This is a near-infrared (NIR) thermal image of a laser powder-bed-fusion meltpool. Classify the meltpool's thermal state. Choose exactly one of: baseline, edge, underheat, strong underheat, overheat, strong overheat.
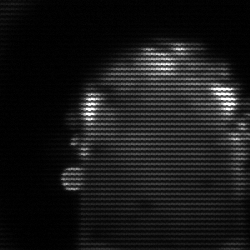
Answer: baseline